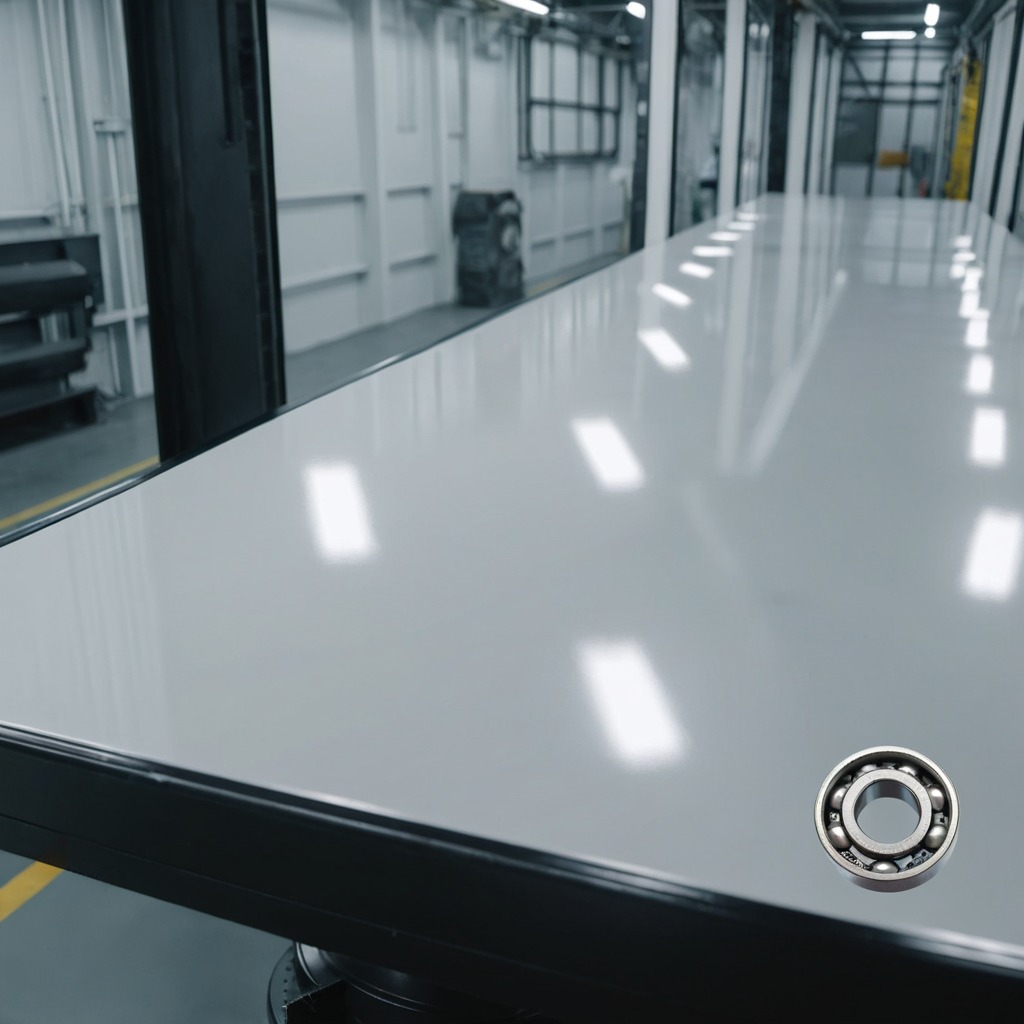
A metal ball bearing is lying on a high-gloss table in a ship maintenance bay industrial lighting.